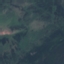
Label: HerbaceousVegetation